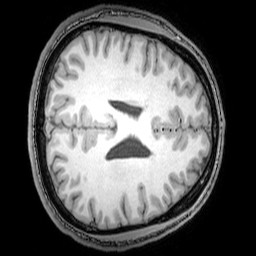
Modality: T1w
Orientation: axial
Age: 24
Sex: male
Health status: healthy
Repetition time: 0.081 s
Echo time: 0.037 s